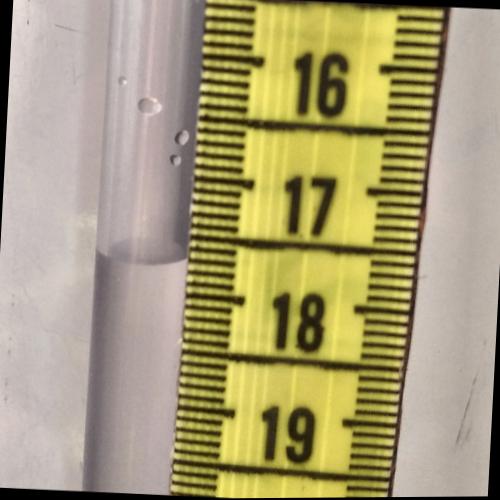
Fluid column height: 17.7 cm